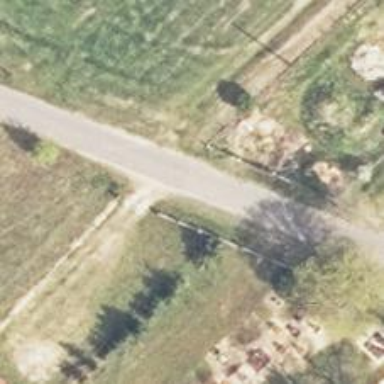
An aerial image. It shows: Unclassified road with asphalt surface.